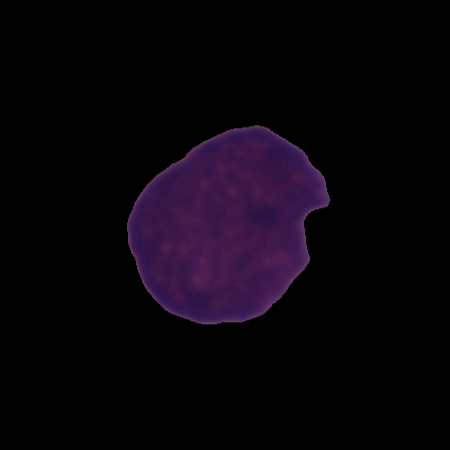
Label: cancer